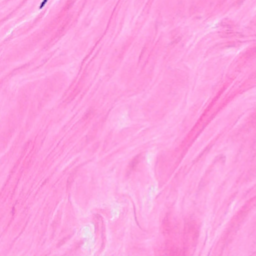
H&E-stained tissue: Breast